Interaction volume radius: 5 \u00c5
Interaction volume height: 25 \u00c5
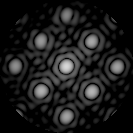
Disorder parameter: 0.05756